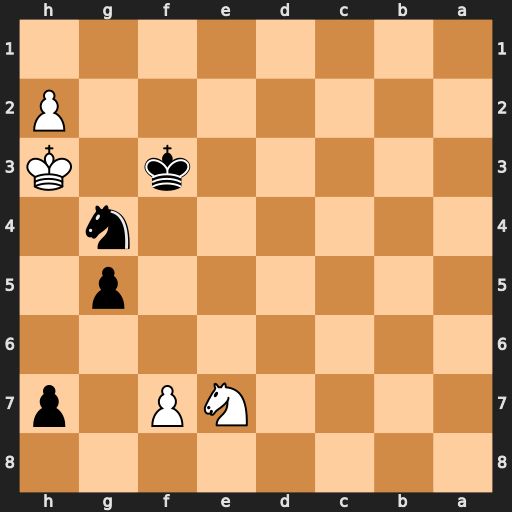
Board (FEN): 8/4NP1p/8/6p1/6n1/5k1K/7P/8
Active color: b
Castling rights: -
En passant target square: -
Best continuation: Nf2#